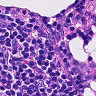
Metastatic tissue present: no